Aerial crown-view tile of a tropical tree (Barro Colorado Island, Panama), acquired 20240611:
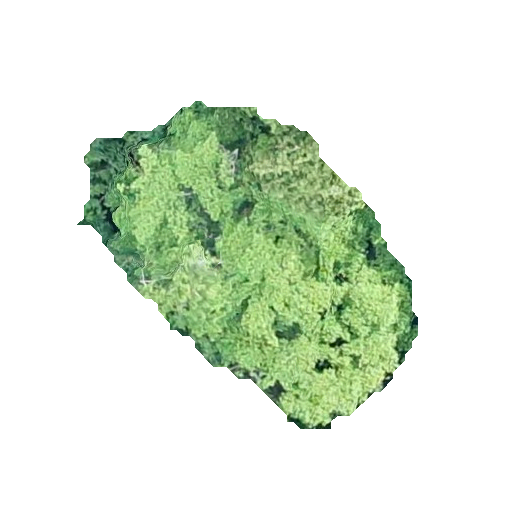
Species: Tabernaemontana arborea
GBIF accepted scientific name: Tabernaemontana arborea
Crown area: 106.332 m²